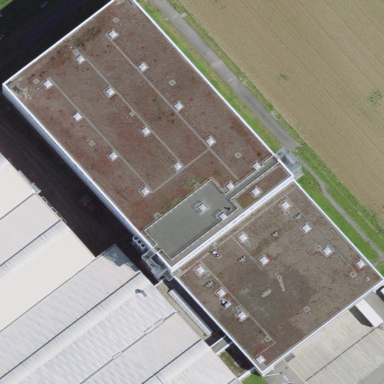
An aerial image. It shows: Industrial building.